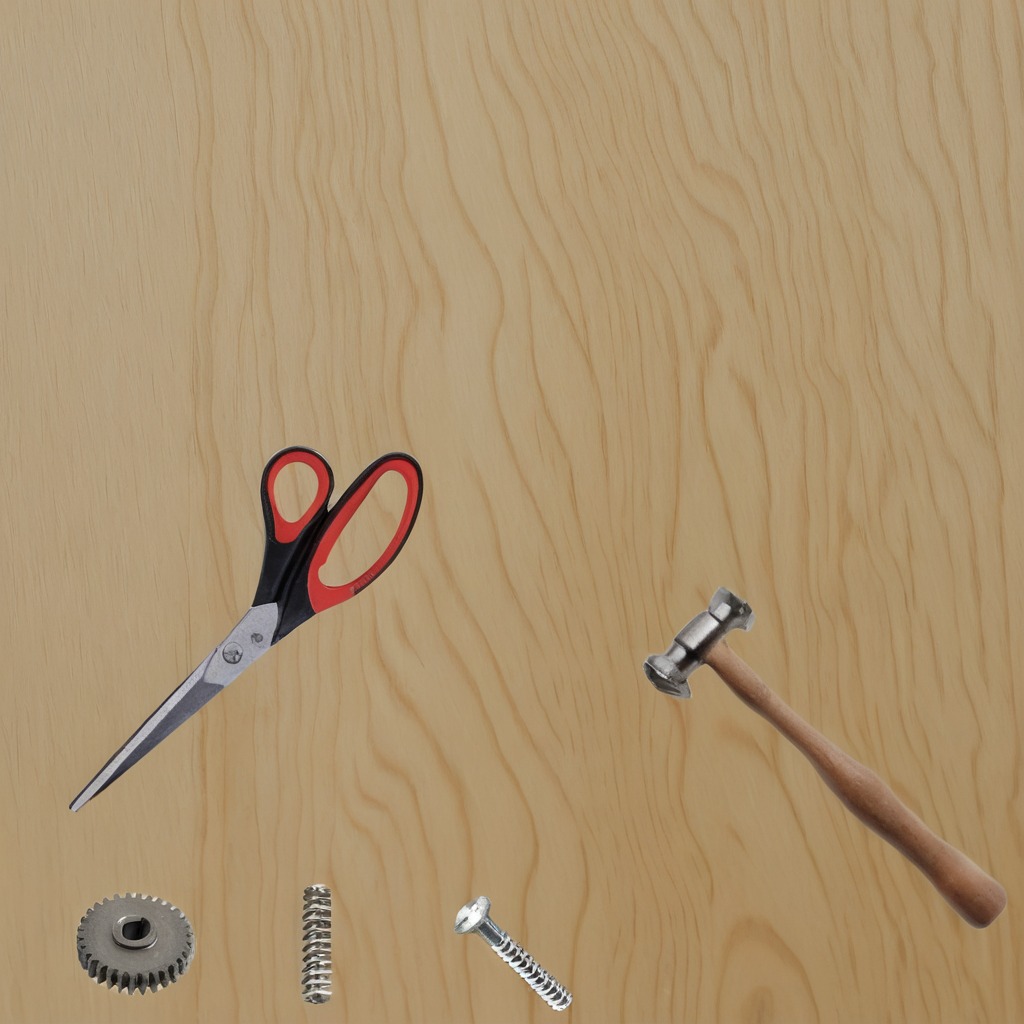
A steel gear with teeth, a metal machine screw, a hammer, a coiled metal spring, and a pair of scissors are lying on a plywood surface in a paint workshop lit by afternoon window light.